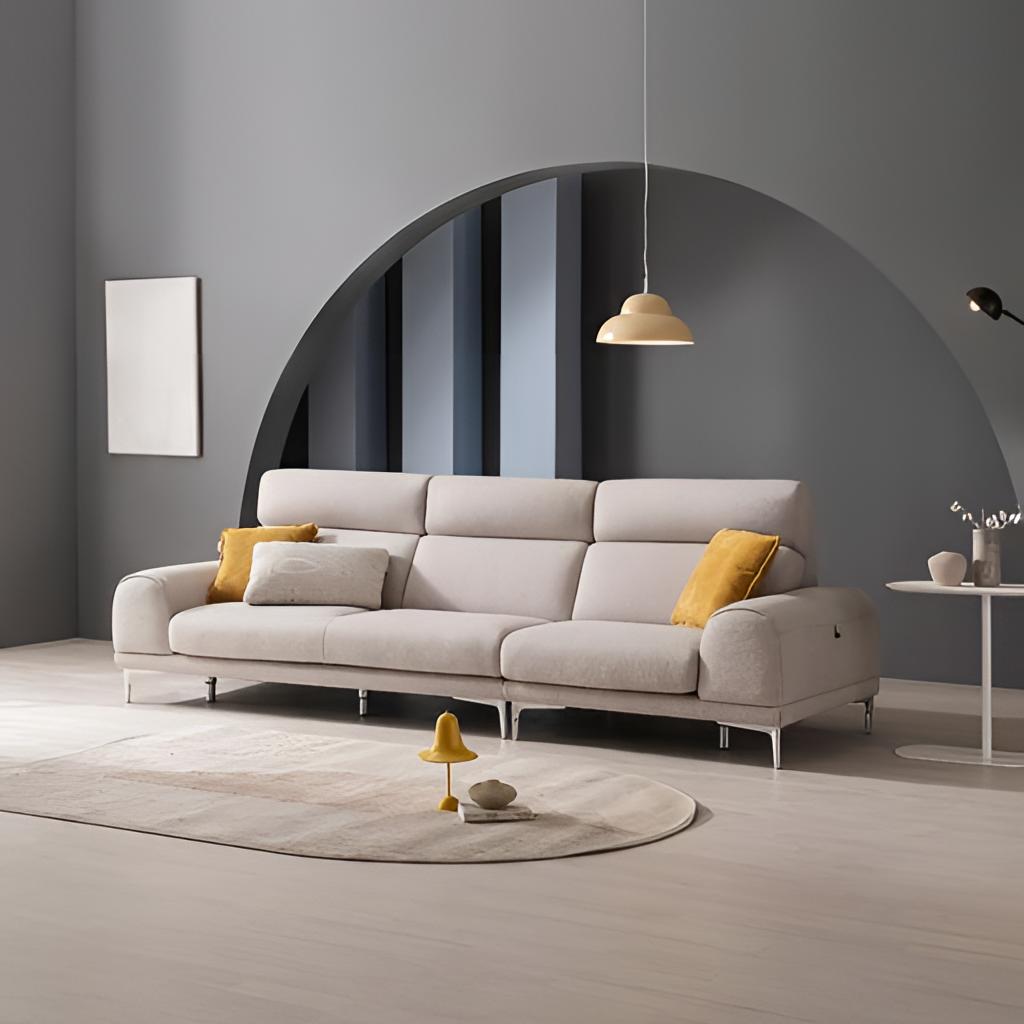
living room, beige fabric sofa, paint wallpaper, with solid pattern, minimalist, beige wood flooring, with plank pattern